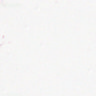
Metastatic tissue present: no